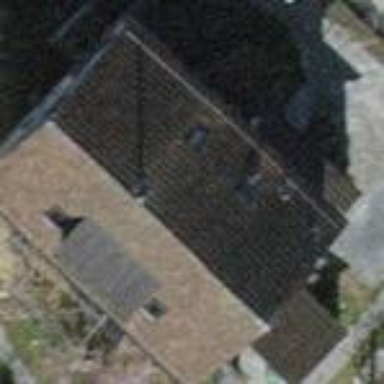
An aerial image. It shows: Detached building with tiled roof.